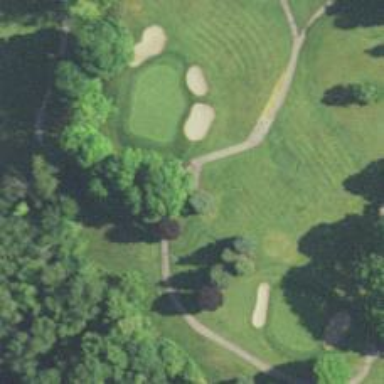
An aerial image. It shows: Path for both road and golf.